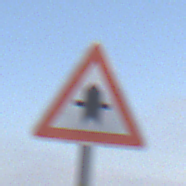
Verkehrszeichen: Vorfahrt
Umgebung: Outdoor, Nature
Tageszeit: Midday
Wetter: PartlyCloudy
Licht: Natural
Jahreszeit: NotSpecified
Kontrast: HighContrast